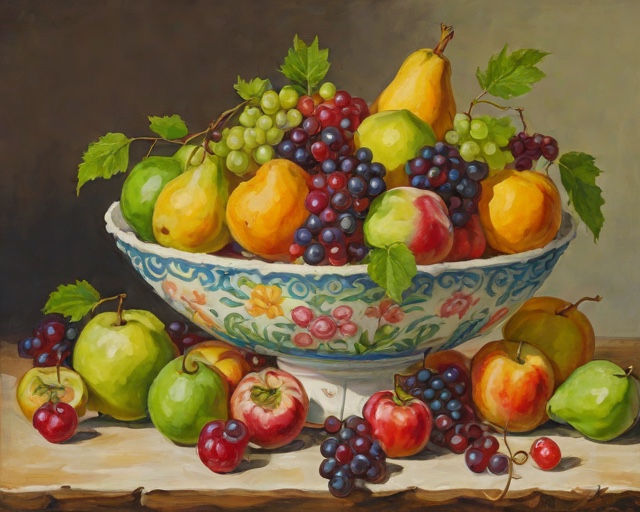
Category: Thank You